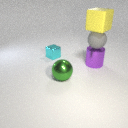
large yellow rubber cube above large purple metal cylinder